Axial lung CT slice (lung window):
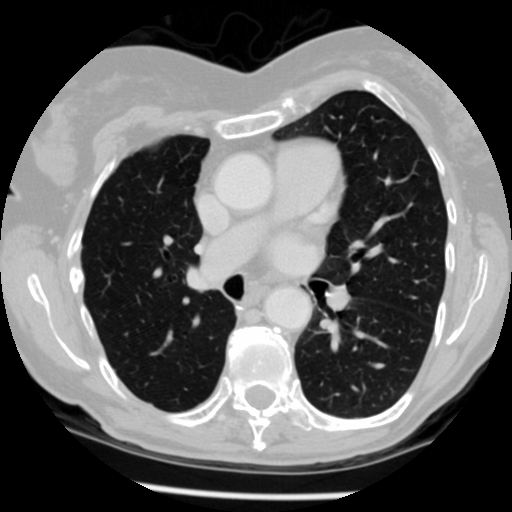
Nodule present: no